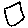
Label: square